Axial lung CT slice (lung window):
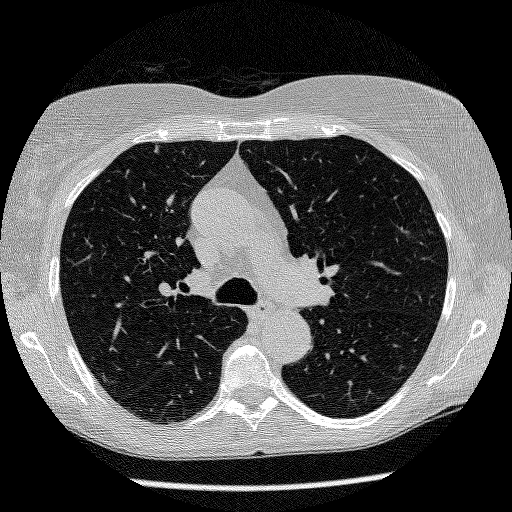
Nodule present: yes
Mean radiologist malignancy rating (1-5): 3.5